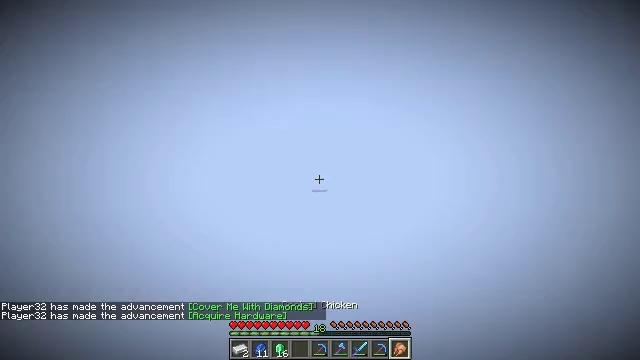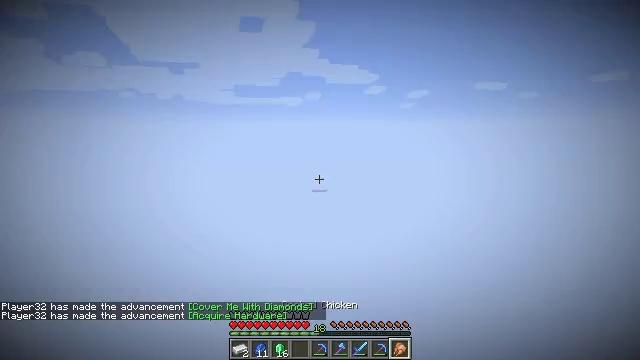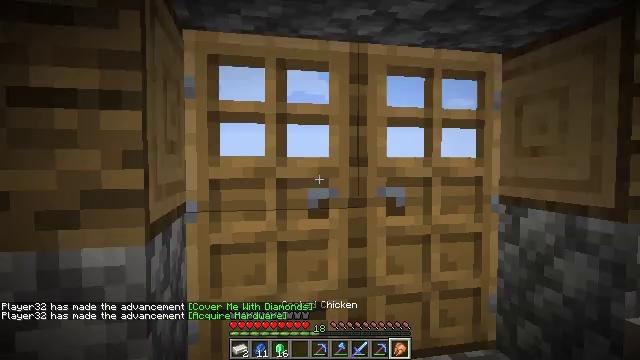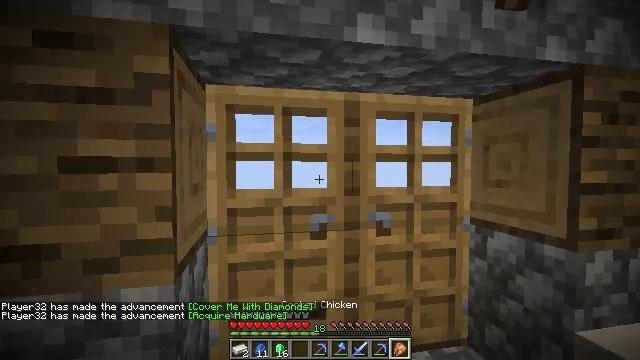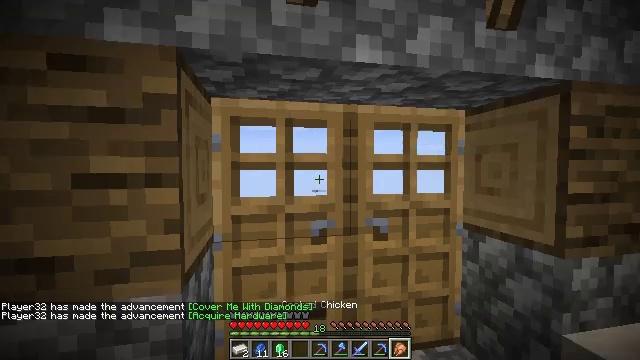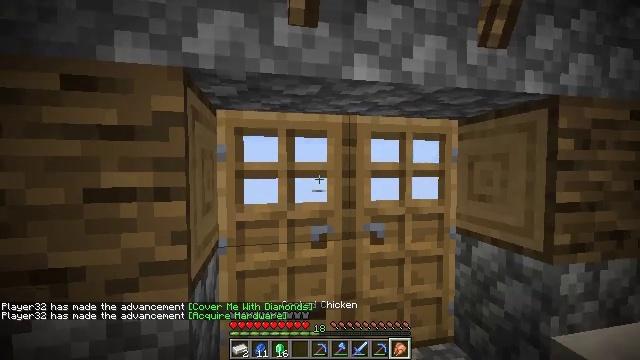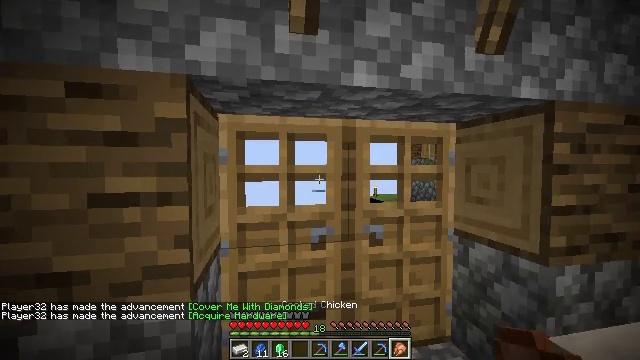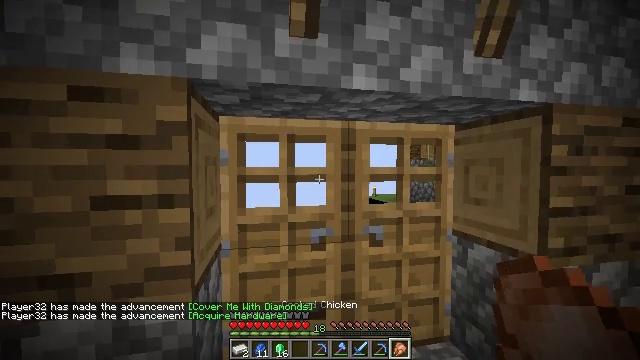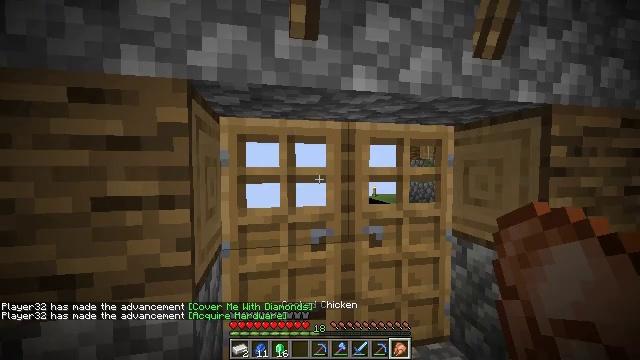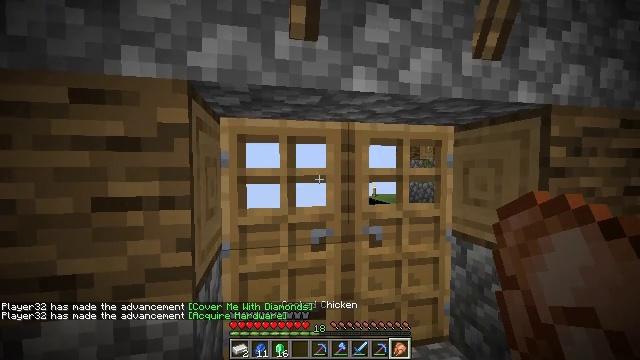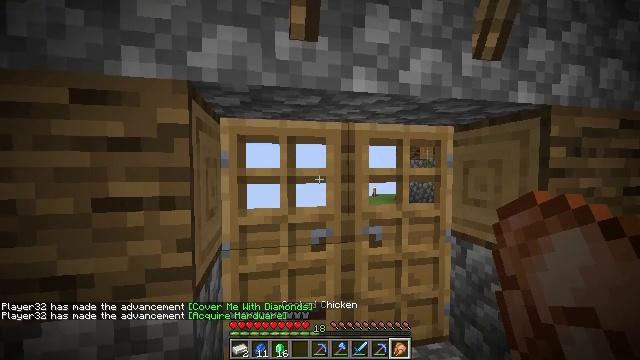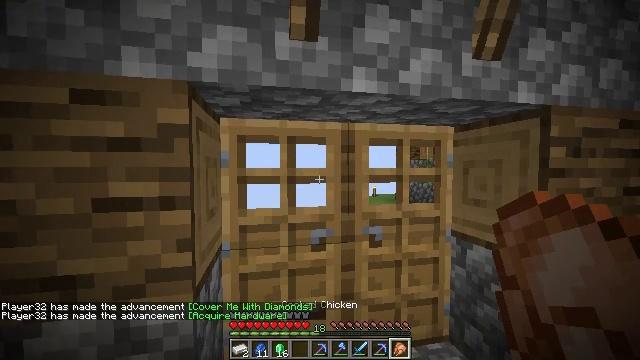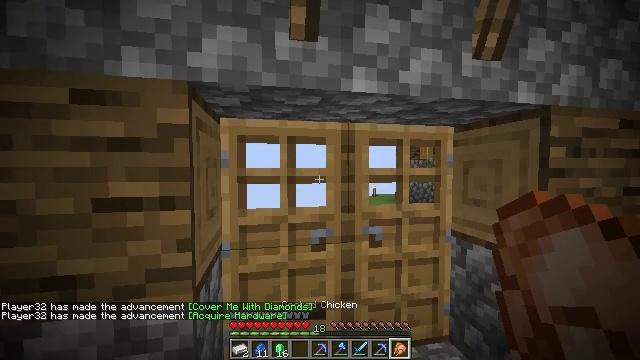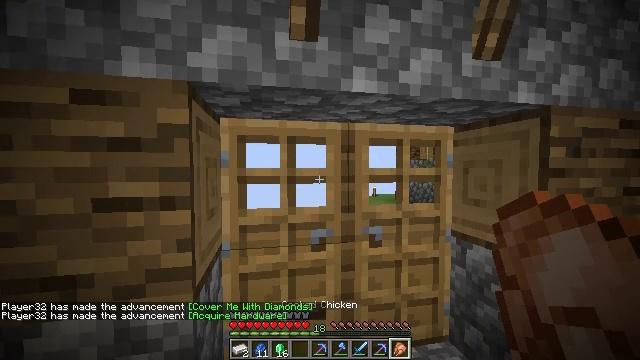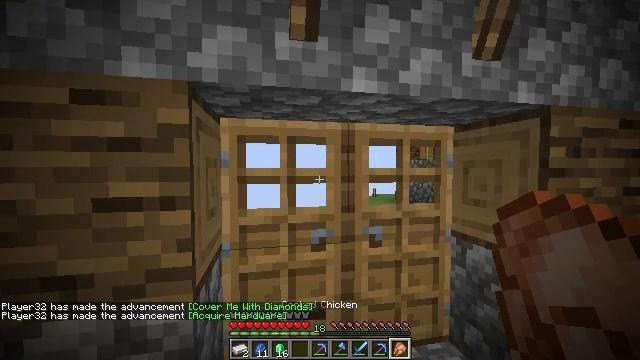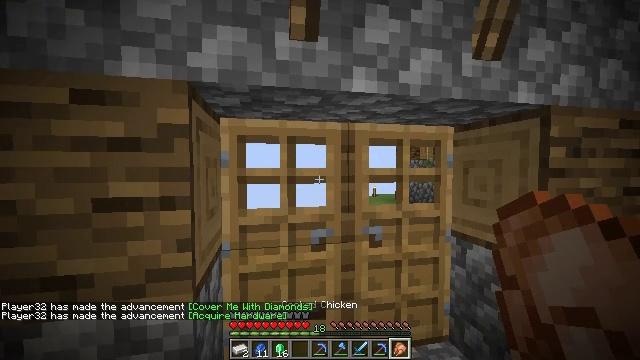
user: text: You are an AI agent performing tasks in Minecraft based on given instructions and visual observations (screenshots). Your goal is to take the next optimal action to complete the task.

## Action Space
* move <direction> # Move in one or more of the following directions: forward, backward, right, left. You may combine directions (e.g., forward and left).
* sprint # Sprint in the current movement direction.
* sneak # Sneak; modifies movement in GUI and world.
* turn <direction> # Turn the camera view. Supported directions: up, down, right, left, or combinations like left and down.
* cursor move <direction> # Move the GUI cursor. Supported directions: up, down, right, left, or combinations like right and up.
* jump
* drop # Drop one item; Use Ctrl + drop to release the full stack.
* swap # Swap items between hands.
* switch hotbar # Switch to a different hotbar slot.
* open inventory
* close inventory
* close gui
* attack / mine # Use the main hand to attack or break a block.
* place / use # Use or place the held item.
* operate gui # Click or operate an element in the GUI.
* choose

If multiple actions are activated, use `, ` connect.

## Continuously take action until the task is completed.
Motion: motion action
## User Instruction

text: Use a crafting table to create an emerald.
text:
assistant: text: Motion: no_op
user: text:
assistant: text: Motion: no_op
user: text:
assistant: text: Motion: no_op
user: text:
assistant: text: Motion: no_op
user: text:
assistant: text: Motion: no_op
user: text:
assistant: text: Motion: no_op
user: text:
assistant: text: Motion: no_op
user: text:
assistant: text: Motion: no_op
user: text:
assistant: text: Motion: no_op
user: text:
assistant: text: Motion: no_op
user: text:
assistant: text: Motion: no_op
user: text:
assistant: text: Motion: no_op
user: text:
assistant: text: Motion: no_op
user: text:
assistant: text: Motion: no_op
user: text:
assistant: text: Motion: no_op
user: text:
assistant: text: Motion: no_op
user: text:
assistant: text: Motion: no_op
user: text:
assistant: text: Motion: no_op
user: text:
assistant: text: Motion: no_op
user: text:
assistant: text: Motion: no_op
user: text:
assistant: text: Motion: no_op
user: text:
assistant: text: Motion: no_op
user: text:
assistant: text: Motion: no_op
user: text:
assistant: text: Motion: no_op
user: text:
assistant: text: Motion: no_op
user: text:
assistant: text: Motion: no_op
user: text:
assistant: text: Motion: no_op
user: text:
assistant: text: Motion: no_op
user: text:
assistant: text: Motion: no_op
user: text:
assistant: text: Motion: no_op